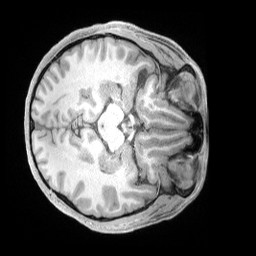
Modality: T1w
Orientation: axial
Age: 34
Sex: female
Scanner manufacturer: siemens
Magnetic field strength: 3 T
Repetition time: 2 s
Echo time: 0.00211 s